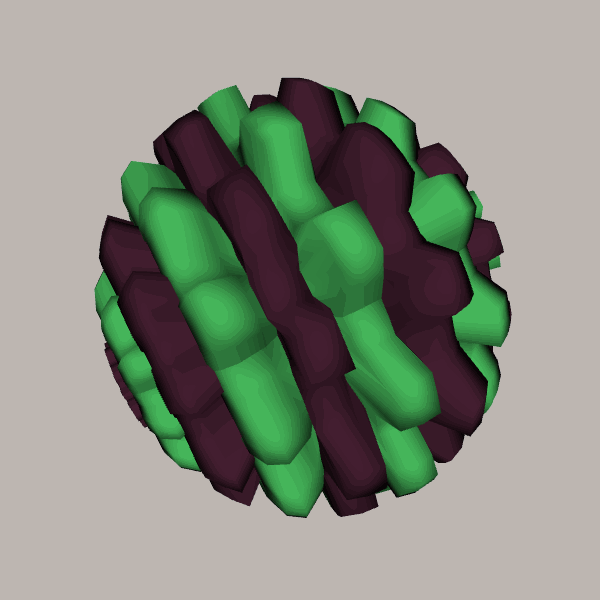
Background: light